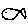
Label: fish